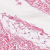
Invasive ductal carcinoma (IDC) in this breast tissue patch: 0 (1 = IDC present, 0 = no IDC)